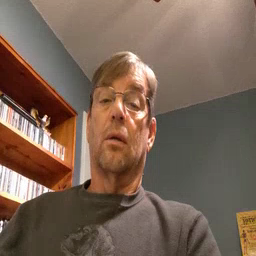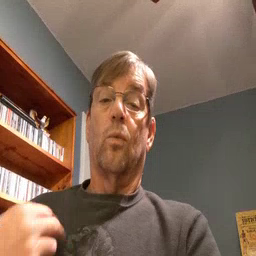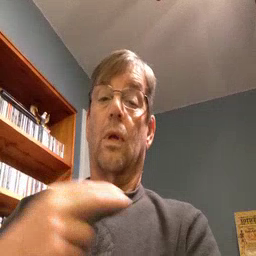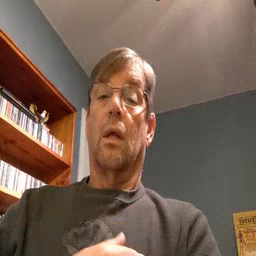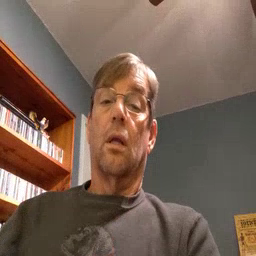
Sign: weus